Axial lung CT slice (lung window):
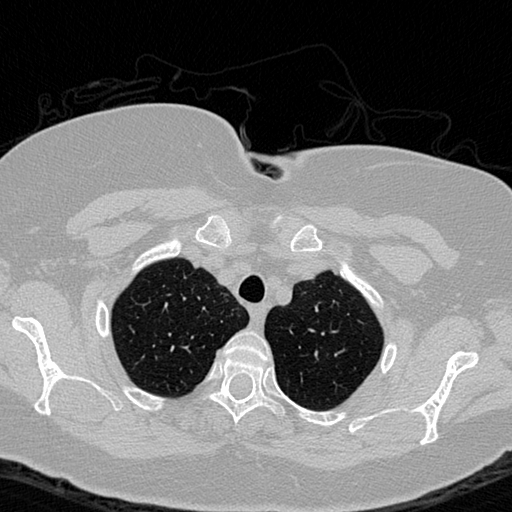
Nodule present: no